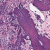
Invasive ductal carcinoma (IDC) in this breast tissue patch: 0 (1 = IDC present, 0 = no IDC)